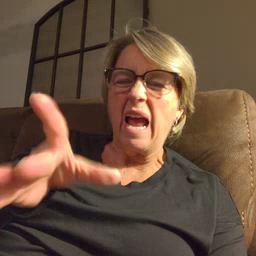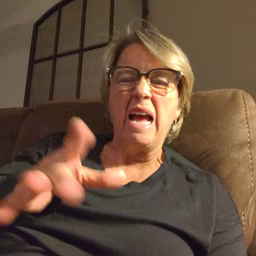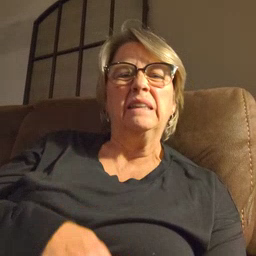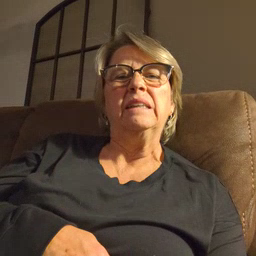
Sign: hate